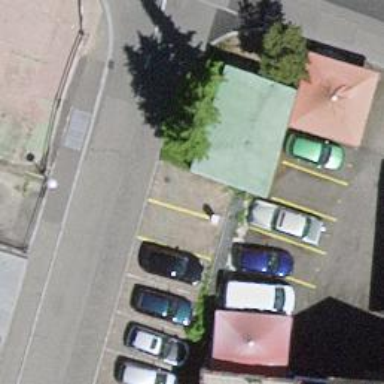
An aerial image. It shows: Charging station.